Field crop: tomato
Growth stage: 1
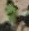
Species: solanum